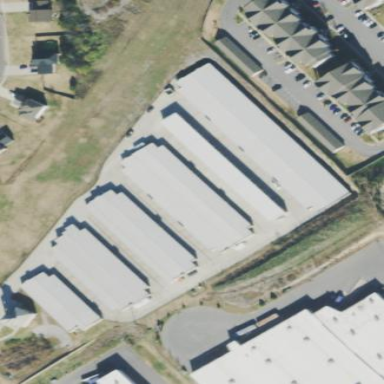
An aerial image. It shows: Building housing storage rental shop.